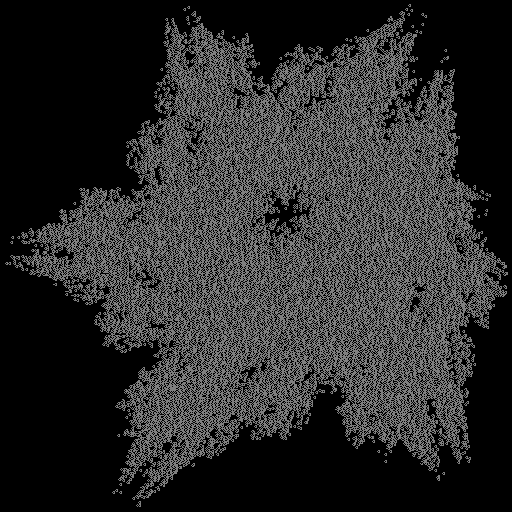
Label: bedder